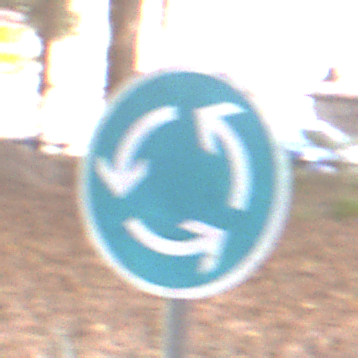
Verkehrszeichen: Kreisverkehr
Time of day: MorningAfternoon
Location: Outdoor (Suburban)
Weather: PartlyCloudy
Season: NotSpecified
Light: Natural